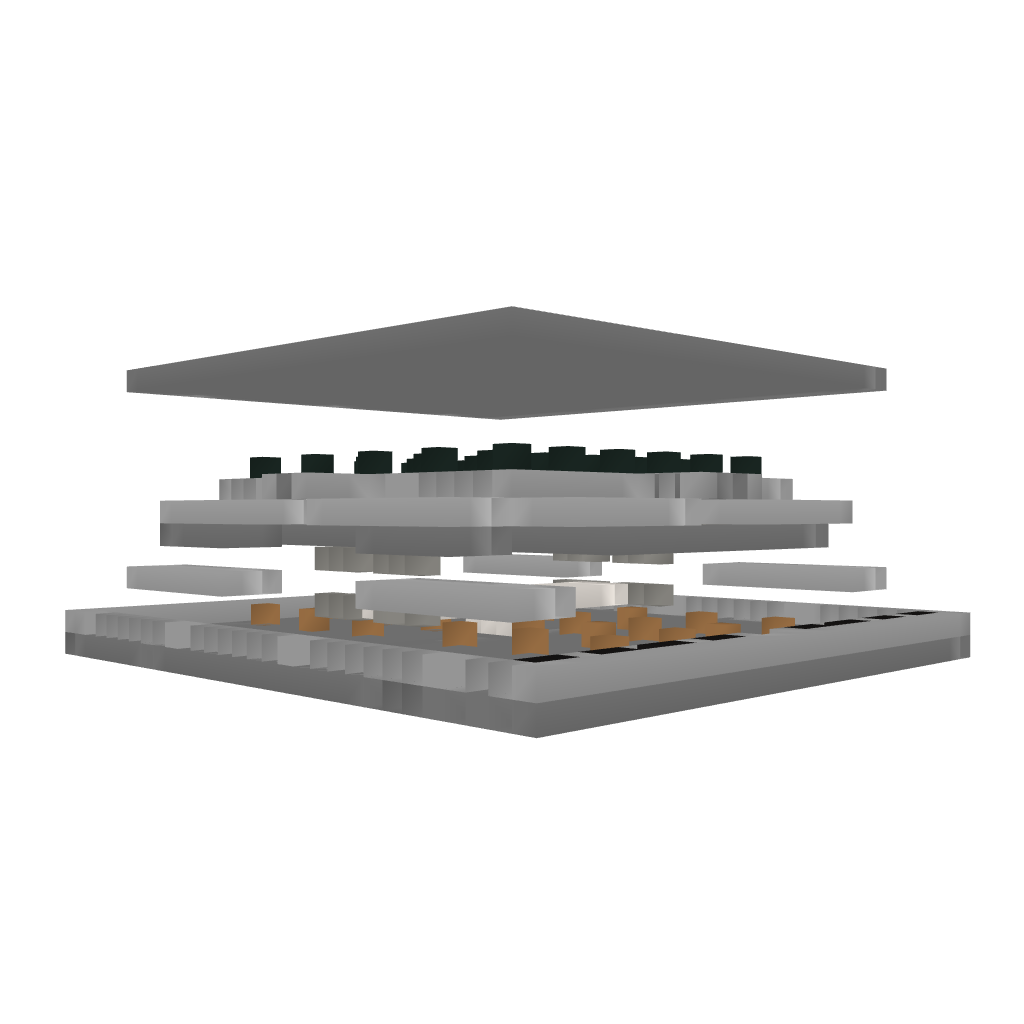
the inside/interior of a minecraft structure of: Monster Trap